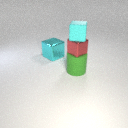
small red metal cube above large green rubber cylinder